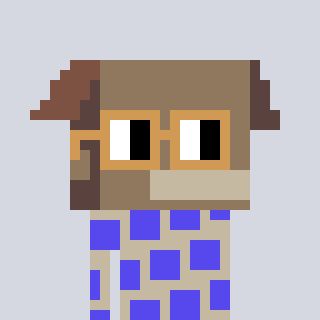
a pixel art character with square brown glasses, a box-shaped head and a bege-colored body on a cool background